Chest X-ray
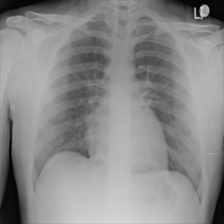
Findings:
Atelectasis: negative
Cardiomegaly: negative
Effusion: negative
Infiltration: negative
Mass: negative
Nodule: negative
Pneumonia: negative
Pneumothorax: negative
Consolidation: negative
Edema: negative
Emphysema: negative
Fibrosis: negative
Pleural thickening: negative
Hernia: negative